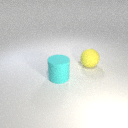
large yellow rubber sphere to the right of large cyan rubber cylinder